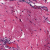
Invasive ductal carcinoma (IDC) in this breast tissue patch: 0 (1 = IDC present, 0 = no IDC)